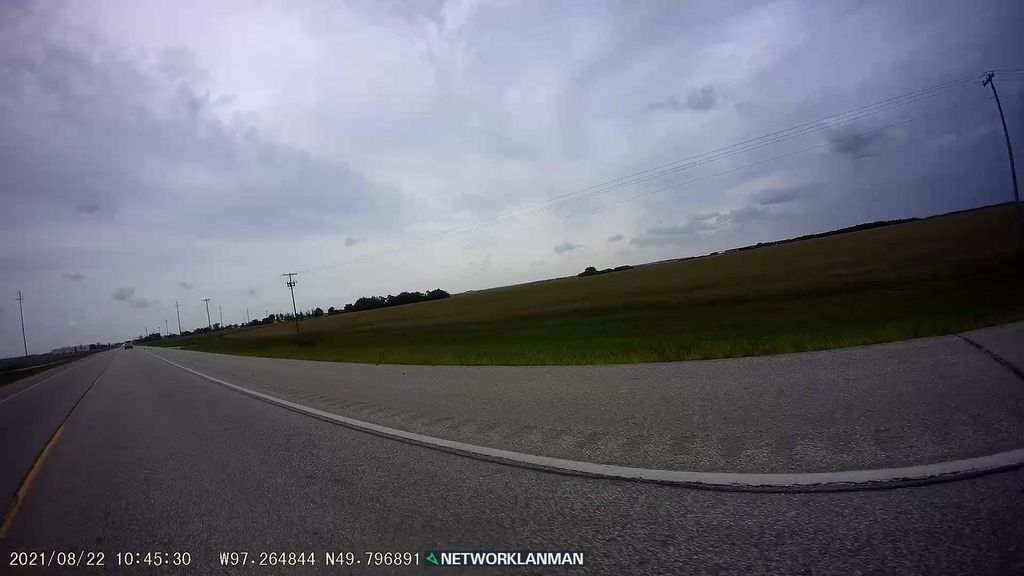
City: winnipeg